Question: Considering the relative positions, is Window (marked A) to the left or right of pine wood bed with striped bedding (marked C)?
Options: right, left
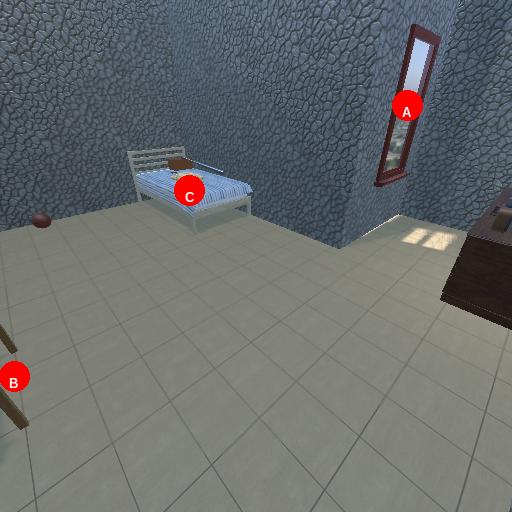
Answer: right